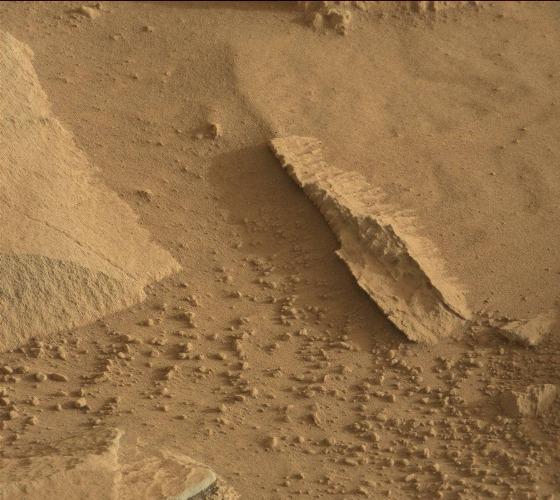
Terrain classes present: Bedrock, Gravel / Sand / Soil, Rock, Shadow